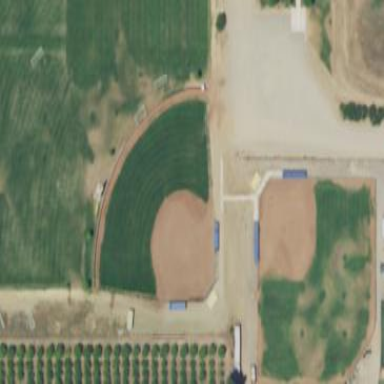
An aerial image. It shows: Baseball pitch for leisure and sports activities.